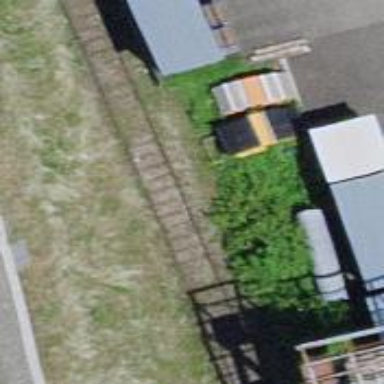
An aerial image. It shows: Single railway spur track.